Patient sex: M
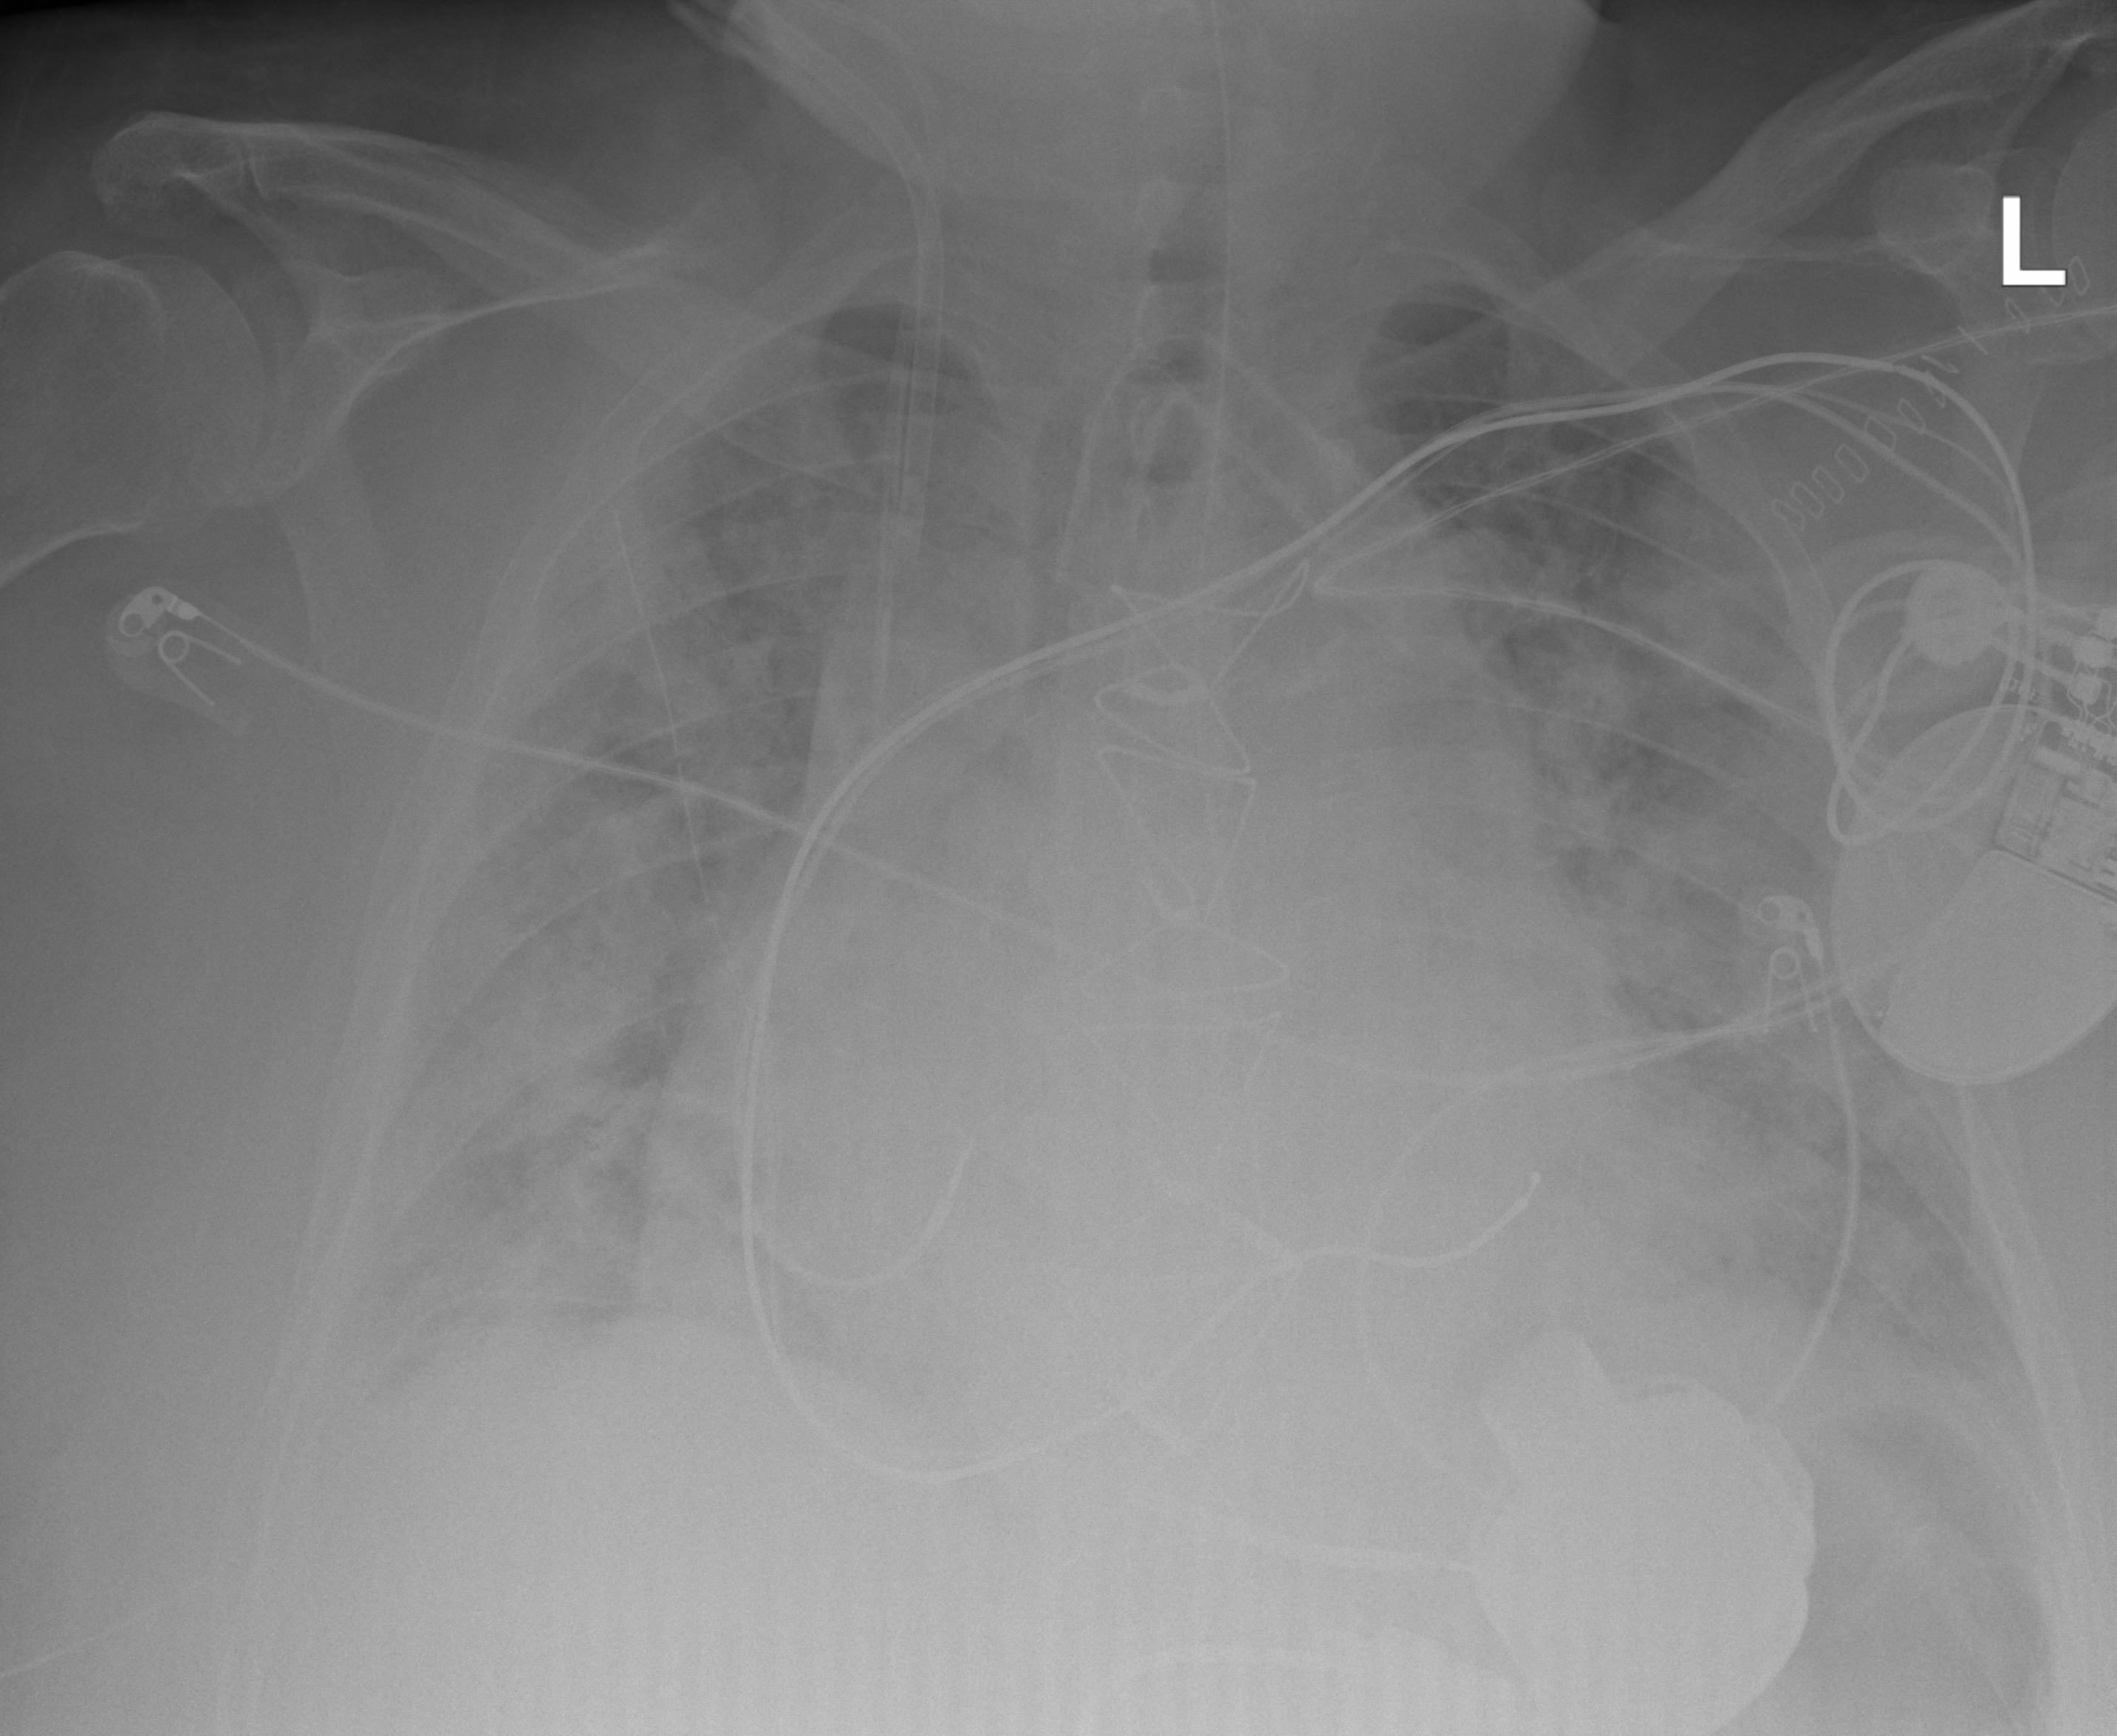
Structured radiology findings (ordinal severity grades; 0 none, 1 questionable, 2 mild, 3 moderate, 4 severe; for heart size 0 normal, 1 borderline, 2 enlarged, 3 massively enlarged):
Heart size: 2
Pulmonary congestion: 3
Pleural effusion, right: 2
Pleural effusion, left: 2
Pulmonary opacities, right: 2
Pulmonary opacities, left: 2
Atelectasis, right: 3
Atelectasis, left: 3